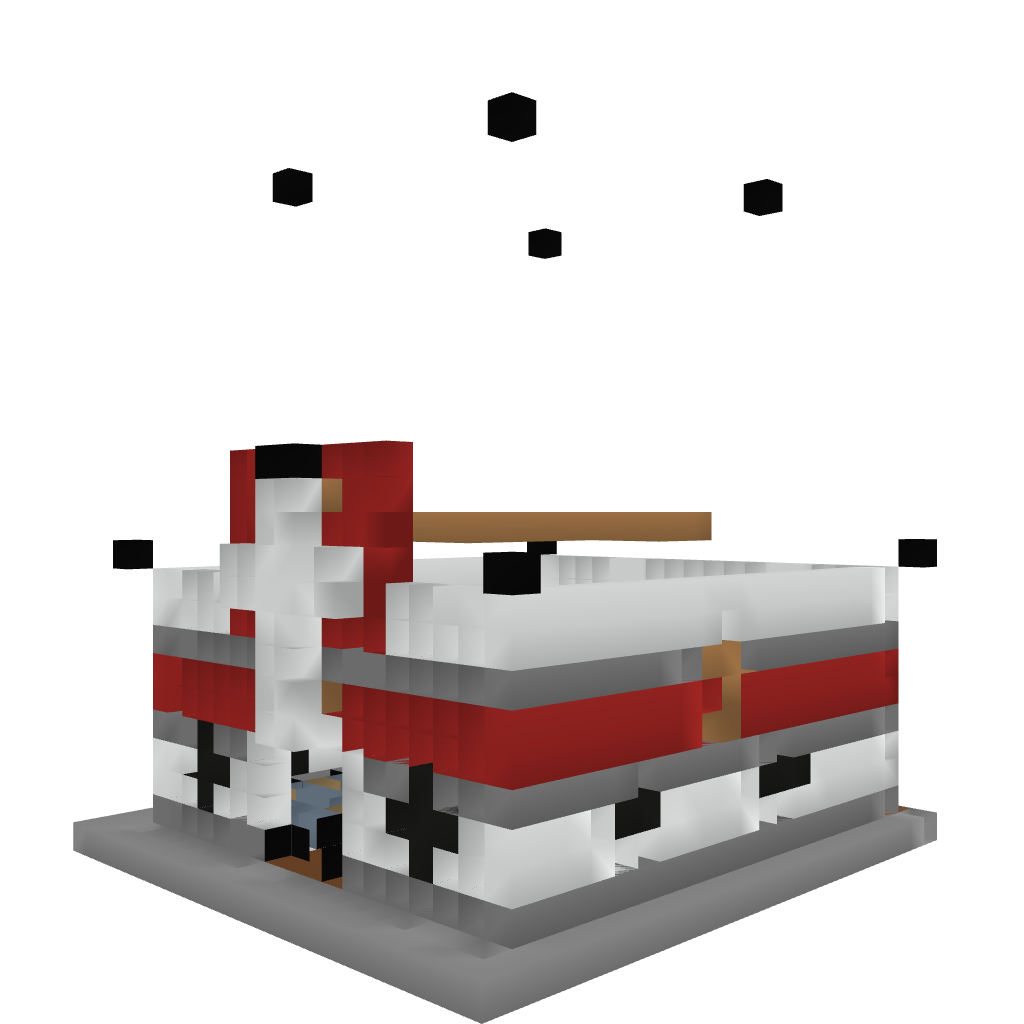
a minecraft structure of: Church